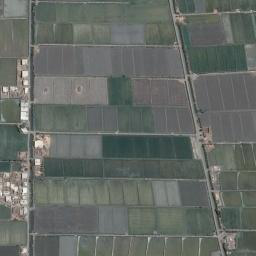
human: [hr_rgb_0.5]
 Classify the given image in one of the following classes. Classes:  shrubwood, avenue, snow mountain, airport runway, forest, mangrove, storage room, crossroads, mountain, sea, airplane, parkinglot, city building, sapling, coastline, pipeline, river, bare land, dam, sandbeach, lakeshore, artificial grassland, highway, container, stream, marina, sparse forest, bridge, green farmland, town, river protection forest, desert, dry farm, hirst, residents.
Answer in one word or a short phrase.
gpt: green farmland